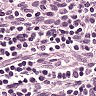
Metastatic tissue present: no